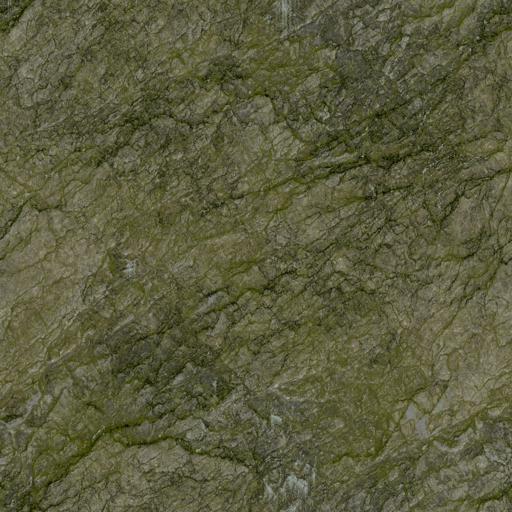
Tags: cliff moss mossy rock stone